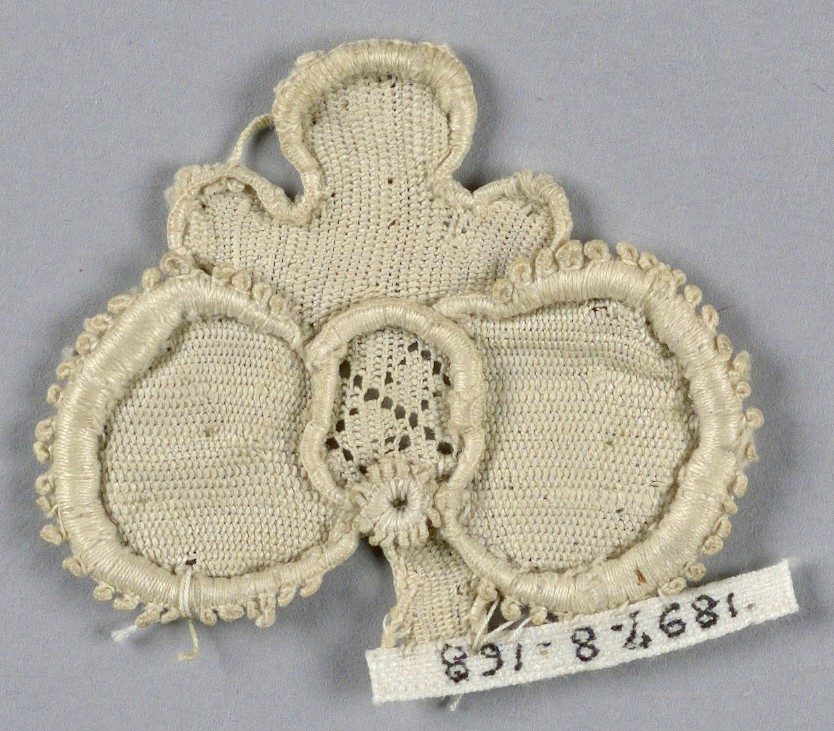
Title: Fragment
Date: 17th century
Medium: linen Technique: needle lace
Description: Fragment of raised lace in a pattern of trefoil blossom with a diamond diaper center and picot edge.